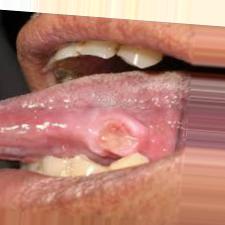
Condition: Mouth Ulcer